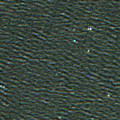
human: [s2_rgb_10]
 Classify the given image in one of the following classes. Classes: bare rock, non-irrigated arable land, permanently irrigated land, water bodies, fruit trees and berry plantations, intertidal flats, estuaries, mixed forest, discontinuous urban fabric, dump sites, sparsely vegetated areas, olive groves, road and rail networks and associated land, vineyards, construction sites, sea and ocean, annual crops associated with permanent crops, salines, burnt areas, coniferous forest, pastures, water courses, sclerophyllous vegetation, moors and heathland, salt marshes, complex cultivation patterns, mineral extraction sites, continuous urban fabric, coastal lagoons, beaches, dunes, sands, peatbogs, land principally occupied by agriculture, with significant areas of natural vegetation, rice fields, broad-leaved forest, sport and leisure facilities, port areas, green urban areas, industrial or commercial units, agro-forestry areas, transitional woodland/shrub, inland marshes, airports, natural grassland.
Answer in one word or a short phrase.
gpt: sea and ocean